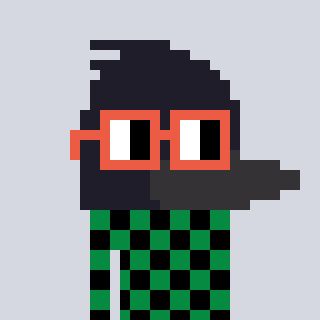
a pixel art character with square orange glasses, a raven-shaped head and a green-colored body on a cool background